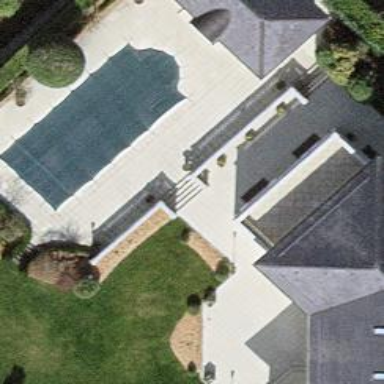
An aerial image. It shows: Swimming pool located in leisure land.